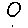
Label: circle